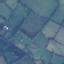
Land use / land cover: Pasture